Aerial crown-view tile of a tropical tree (Barro Colorado Island, Panama), acquired 20250512:
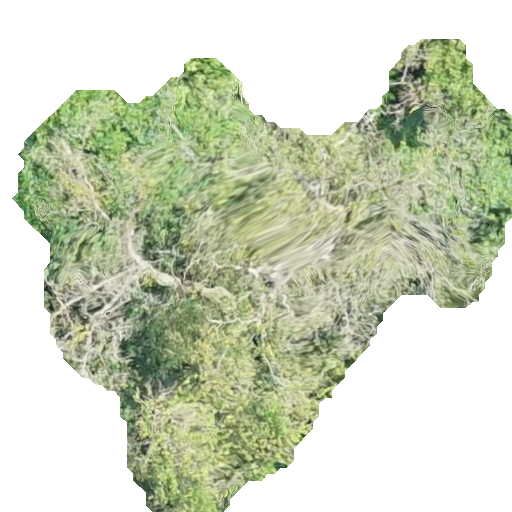
Species: Terminalia oblonga
GBIF accepted scientific name: Terminalia oblonga
Crown area: 214.849 m²